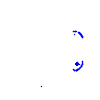
Particle: proton